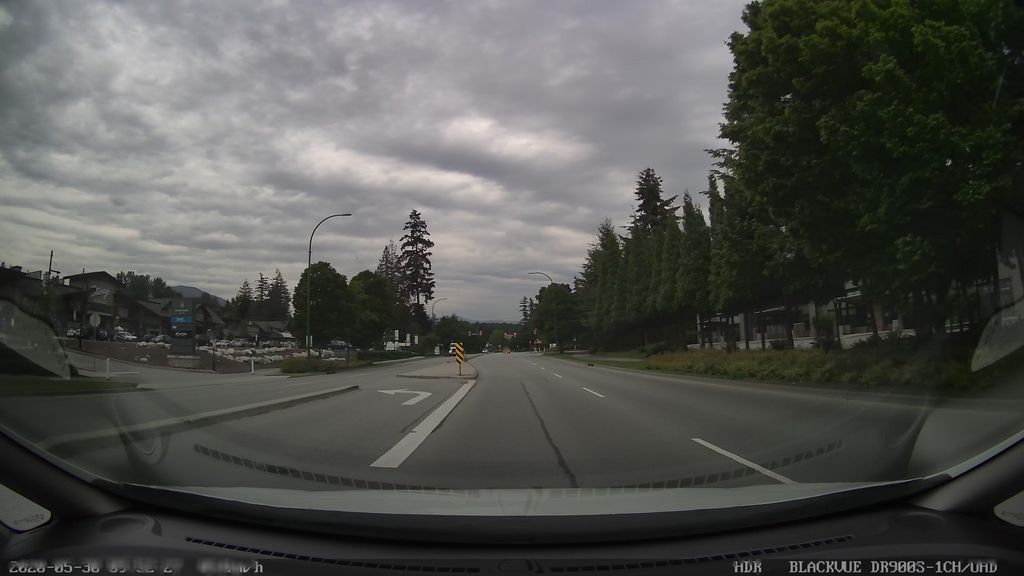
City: vancouver